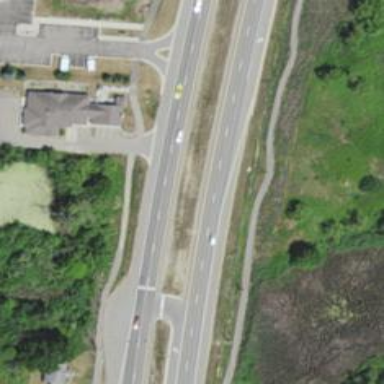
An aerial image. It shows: Primary highway.